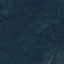
Land use / land cover: Forest